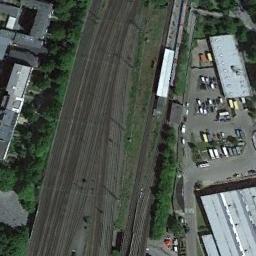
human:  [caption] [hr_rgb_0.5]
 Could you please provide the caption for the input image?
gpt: These railways are flanked by some trees and buildings and a parking lot is on one side of the railways .

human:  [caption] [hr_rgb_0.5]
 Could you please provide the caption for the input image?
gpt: There are two trains passing by in the picture .

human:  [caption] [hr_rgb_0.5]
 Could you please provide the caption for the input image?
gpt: Many buildings of different shapes and sizes are beside the railway .

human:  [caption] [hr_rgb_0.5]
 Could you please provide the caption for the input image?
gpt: The railway is next to some trees and houses .

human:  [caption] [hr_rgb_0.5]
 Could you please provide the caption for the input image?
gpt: There are some green bushes and buildings beside the railway .